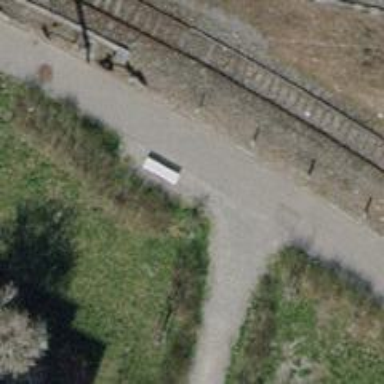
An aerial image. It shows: Bench for seating.